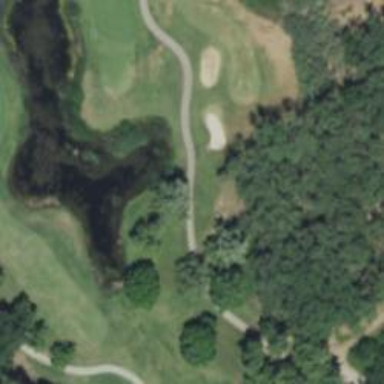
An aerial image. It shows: Path for both roads and golfers.